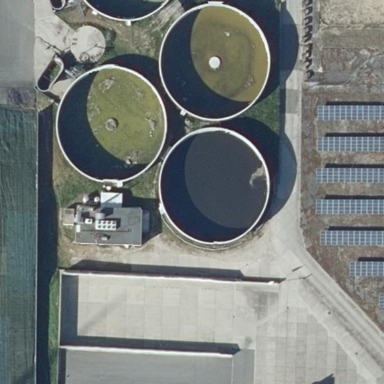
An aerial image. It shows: Storage tank with man-made structure.